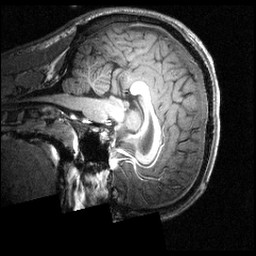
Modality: T1w
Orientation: sagittal
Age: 21
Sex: male
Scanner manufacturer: siemens
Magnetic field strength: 3.951 T
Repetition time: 1.5 s
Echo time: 0.00335 s